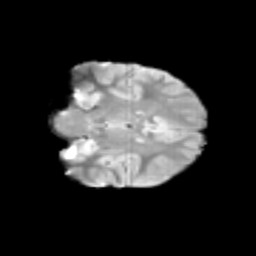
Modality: T2w
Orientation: coronal
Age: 12
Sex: female
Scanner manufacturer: siemens
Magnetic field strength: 3 T
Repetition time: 3.8 s
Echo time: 0.07 s